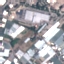
Land use / land cover: Industrial